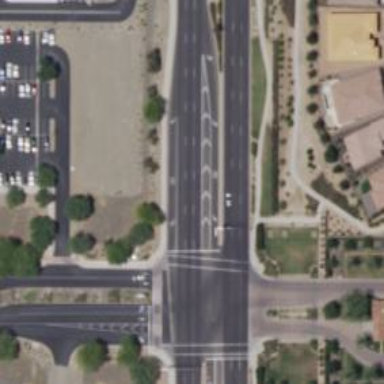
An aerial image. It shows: Solid stop line on the road marking.